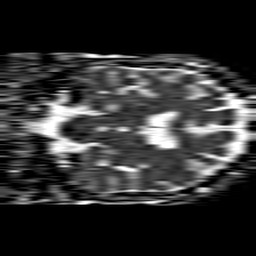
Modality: ADC
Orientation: coronal
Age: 64
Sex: male
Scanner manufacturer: philips
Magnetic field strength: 1.5 T
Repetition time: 4.6 s
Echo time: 0.08517 s